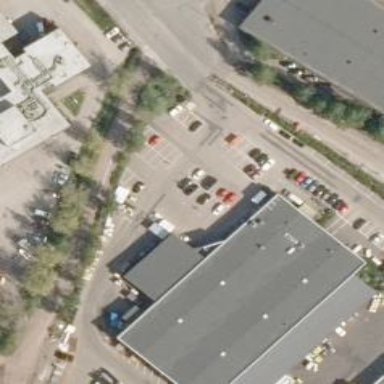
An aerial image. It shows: Paved parking area for customers.